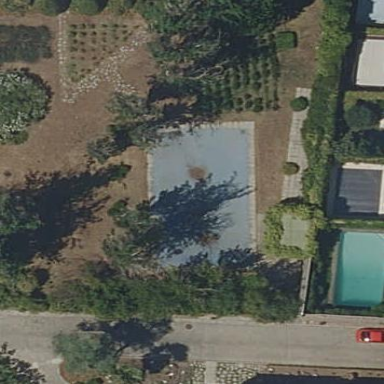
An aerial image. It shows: Swimming pool located in leisure land.